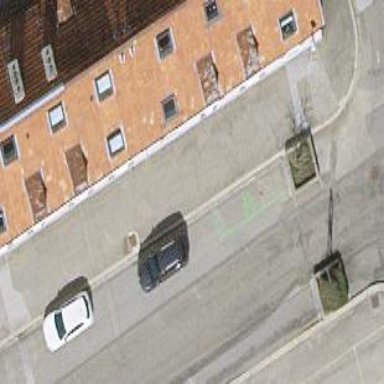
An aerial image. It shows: Street side parking spaces with parallel orientation.